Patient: sex M, age 62
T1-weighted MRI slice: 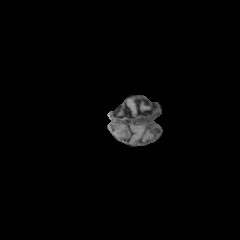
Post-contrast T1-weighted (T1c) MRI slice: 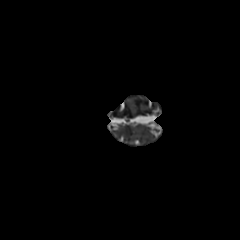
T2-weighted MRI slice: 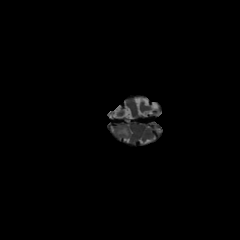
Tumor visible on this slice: yes
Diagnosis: Glioblastoma, IDH-wildtype
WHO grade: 4